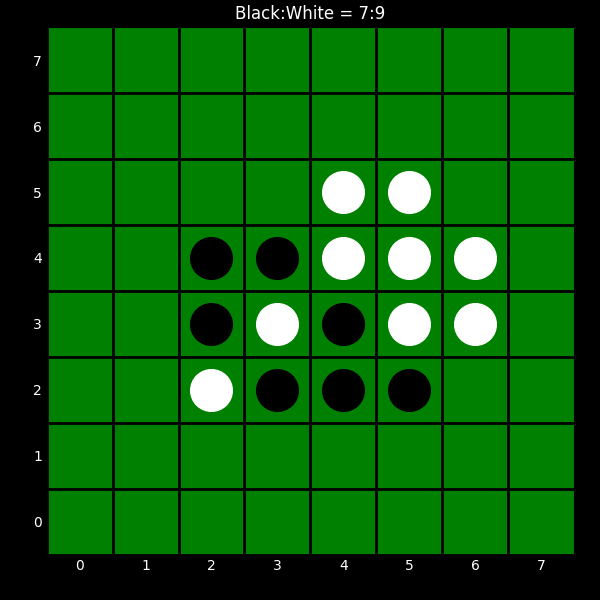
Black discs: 7
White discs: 9